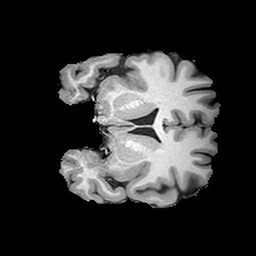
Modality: T1w
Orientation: coronal
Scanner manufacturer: siemens
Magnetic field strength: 3 T
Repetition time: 2 s
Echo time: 0.0024 s